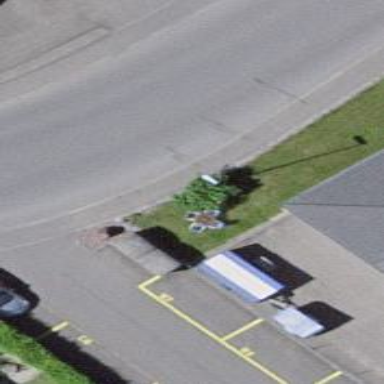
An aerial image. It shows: Asphalt sidewalk.